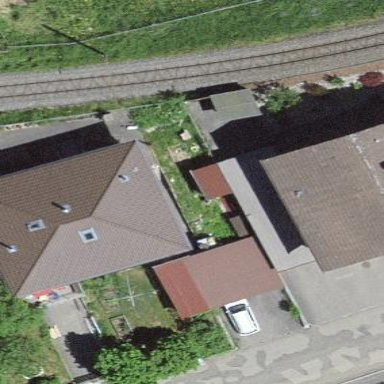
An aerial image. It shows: Garage.